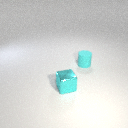
small cyan rubber cylinder behind small cyan metal cube